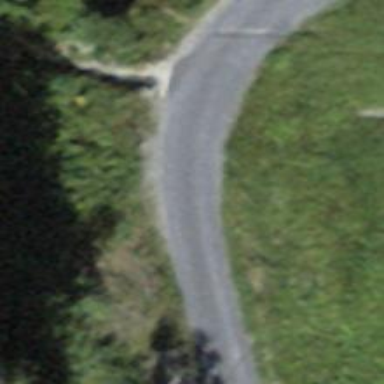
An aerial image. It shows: Downhill unpaved service road.